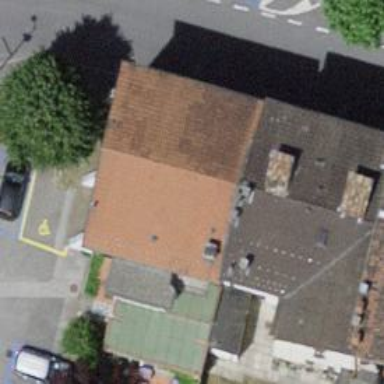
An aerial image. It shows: Bar.